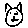
Label: cat